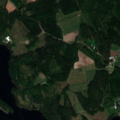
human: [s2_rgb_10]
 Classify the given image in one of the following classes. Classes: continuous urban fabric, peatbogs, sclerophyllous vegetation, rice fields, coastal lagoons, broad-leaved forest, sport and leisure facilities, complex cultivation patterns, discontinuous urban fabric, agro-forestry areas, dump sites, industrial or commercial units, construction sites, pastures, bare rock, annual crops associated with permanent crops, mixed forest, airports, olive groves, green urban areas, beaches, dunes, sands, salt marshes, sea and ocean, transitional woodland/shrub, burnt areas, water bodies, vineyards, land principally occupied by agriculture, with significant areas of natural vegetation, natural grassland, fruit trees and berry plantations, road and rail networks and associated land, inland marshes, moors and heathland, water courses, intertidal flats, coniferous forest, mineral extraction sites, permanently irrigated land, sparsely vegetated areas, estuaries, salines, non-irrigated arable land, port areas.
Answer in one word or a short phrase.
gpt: land principally occupied by agriculture, with significant areas of natural vegetation, broad-leaved forest, mixed forest, water bodies